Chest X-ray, AP view. Patient: 9 years old, sex M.
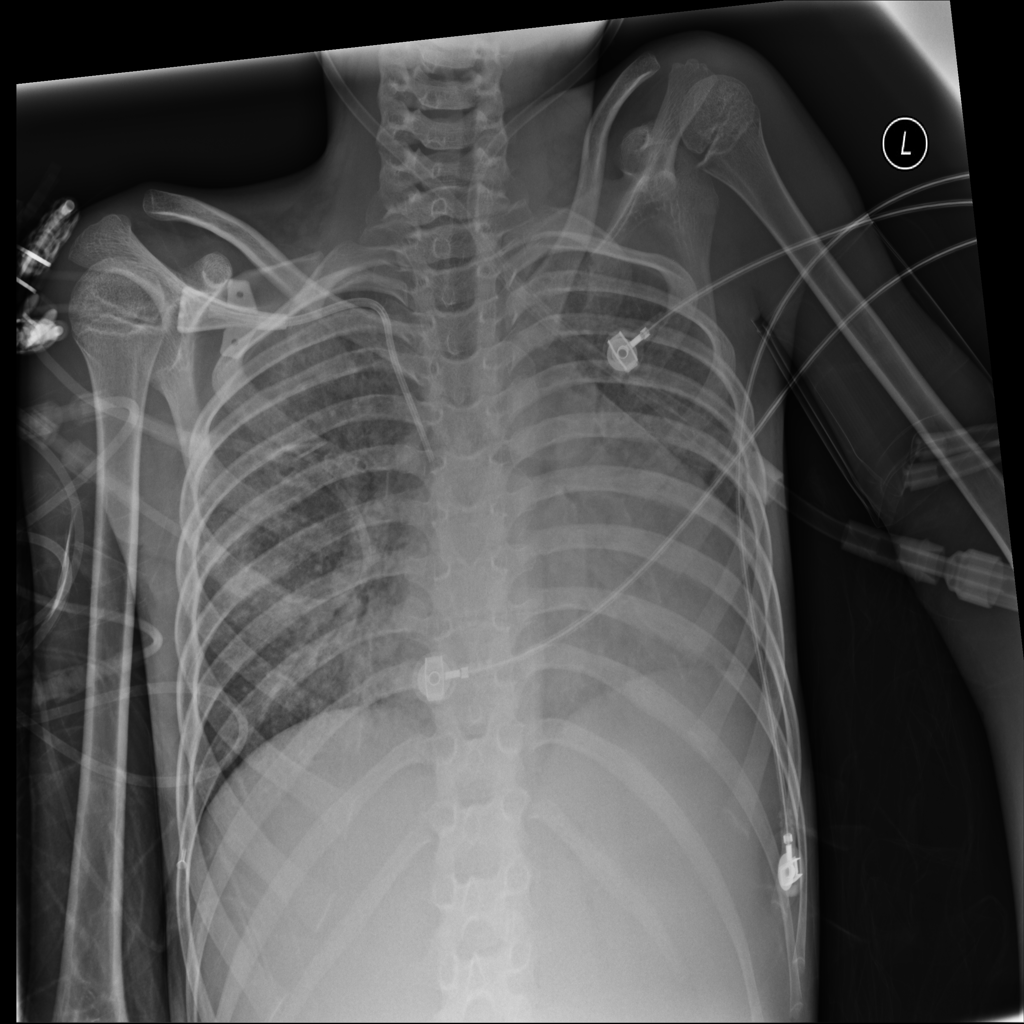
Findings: Infiltration, Nodule